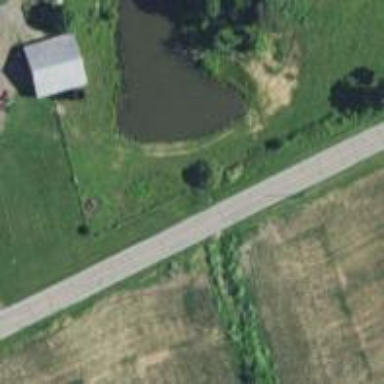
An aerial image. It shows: Secondary road.